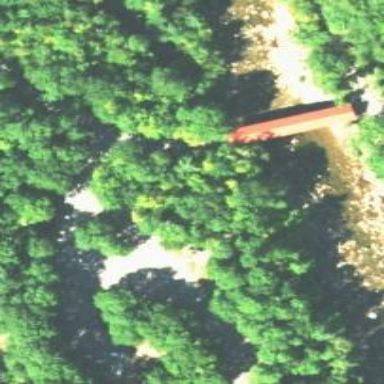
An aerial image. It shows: Covered bridge on unclassified road.